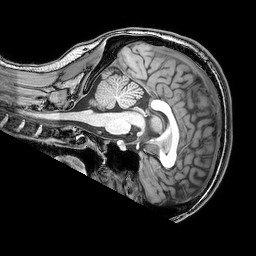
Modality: T1w
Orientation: sagittal
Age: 20
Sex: male